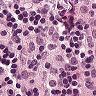
Metastatic tissue present: no